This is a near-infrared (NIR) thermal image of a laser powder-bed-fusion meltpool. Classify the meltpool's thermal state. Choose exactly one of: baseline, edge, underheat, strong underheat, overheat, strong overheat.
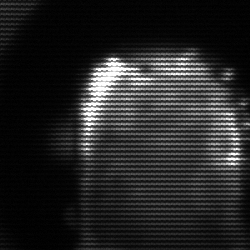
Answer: baseline